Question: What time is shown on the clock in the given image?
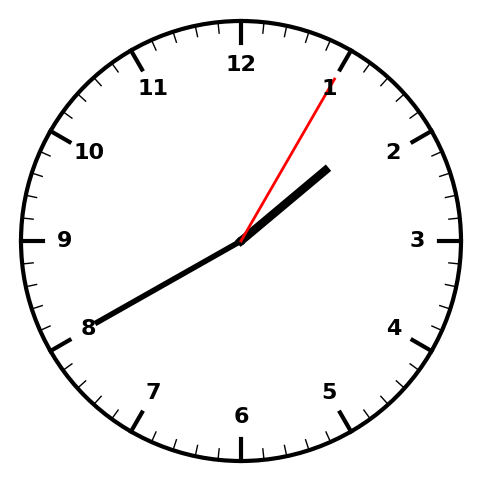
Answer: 01:40:05